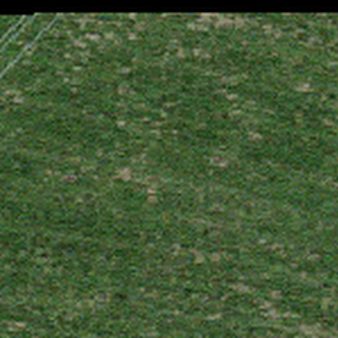
Label: other